Interaction volume radius: 10 \u00c5
Interaction volume height: 15 \u00c5
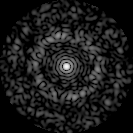
Disorder parameter: 0.8149